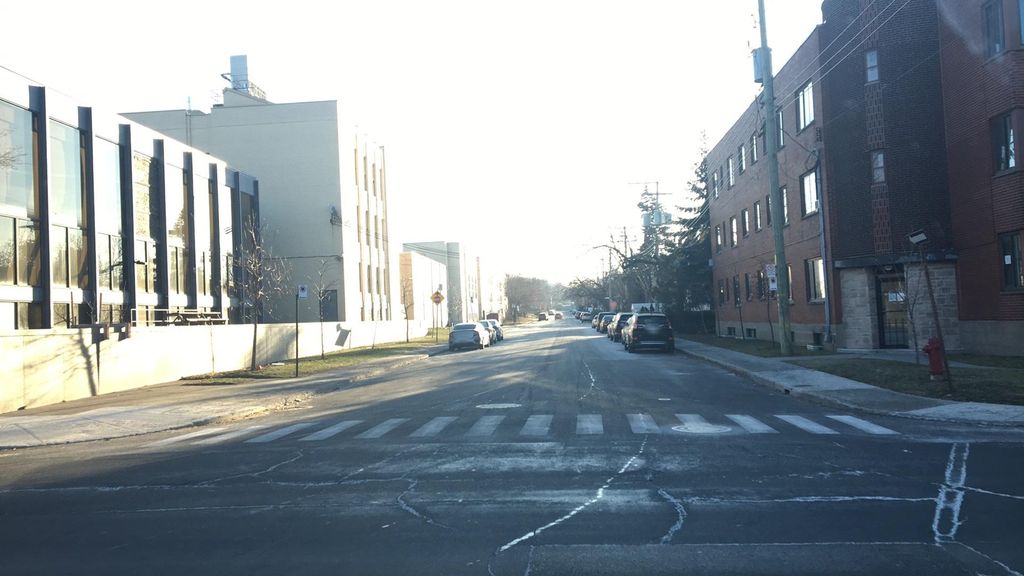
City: montreal